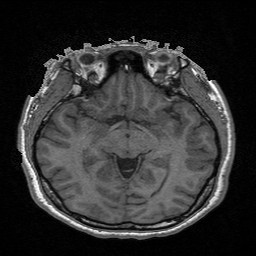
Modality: T1w
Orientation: axial
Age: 23
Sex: female
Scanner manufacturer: siemens
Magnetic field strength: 3 T
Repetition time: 5.1 s
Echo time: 1.76 s